Question: I'm trying to find out if QuickTime player is paused or playing from Cocoa. I use the following small AppleScript in Script Debugger and AppleScript Editor and it returns 'true' or 'false' as expected:
'''
tell application "QuickTime Player" to tell document 1 to return playing
'''
However, the following code snippet in a Cocoa app isn't working:
'''
NSString *source = @"tell application "QuickTime Player" to tell document 1 to return playing";
NSAppleScript *script = [[NSAppleScript alloc] initWithSource:source];
NSDictionary *dict = nil;
NSAppleEventDescriptor *descriptor = [script executeAndReturnError:&dict];
'''
After stepping through the above code my debug console looks like this:

In case it's relevant, it takes about four seconds for the last debugger step, the one assigning a value to 'descriptor', to execute, which seems very long to me.
I built a simple command line tool app with just the above within the '@autorelease' block, and it works:
'''
int main(int argc, const char * argv[])
{
@autoreleasepool {
NSString *source = @"tell application "QuickTime Player" to tell document 1 to get playing";
NSAppleScript *script = [[NSAppleScript alloc] initWithSource:source];
NSDictionary *dict = nil;
NSAppleEventDescriptor *descriptor = [script executeAndReturnError:&dict];
NSLog(@"%@", descriptor);
NSLog(@"%@", dict);
}
return 0;
}
'''
It's output (when QuickTime Player is running) is:
'''
2014-05-17 11:48:07.255 Sandbox[52872:303] <NSAppleEventDescriptor: 'true'("true")>
2014-05-17 11:48:07.256 Sandbox[52872:303] (null)
Program ended with exit code: 0
'''
Stepping through the sandbox code in the debugger executes that 'descriptor' assignment in less than a second. So what could be different in the app project that is preventing this from working?
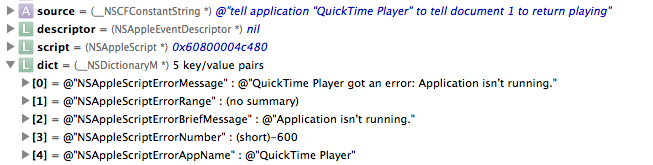
Answer: It was one of those stupid mistakes that I figured out while my mind worked on it in the background while I worked at other things.
Sandbox. The app is sandboxed and the entitlements give it access to iTunes Apple Events, but I hadn't added QuickTime Player entitlement. The testing app I built wasn't sandboxed, which was why it worked fine.